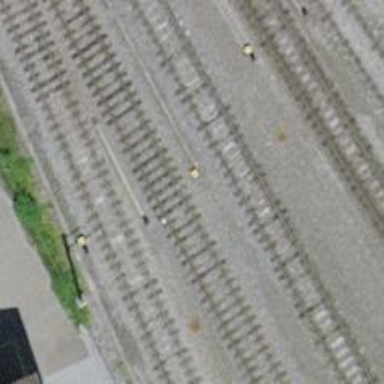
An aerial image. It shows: Rail siding with electrified contact lines for trains.